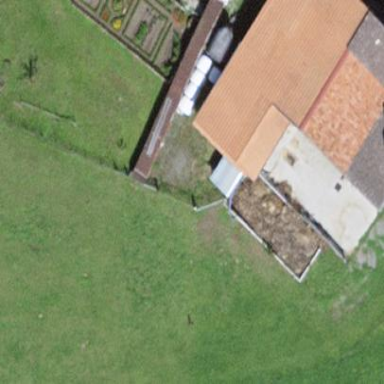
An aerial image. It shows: Rural barn.